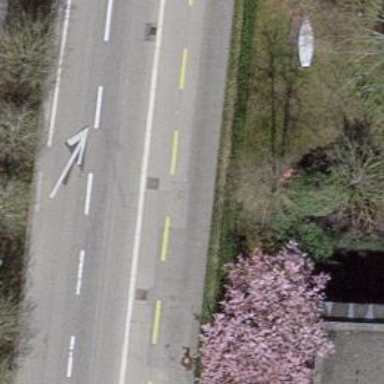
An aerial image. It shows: Footway tunnel.